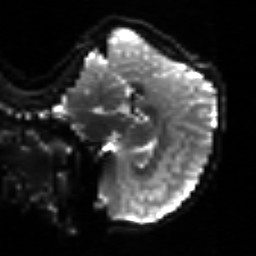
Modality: sbref
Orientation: sagittal
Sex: male
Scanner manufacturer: siemens
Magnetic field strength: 3 T
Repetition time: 5 s
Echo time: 0.071 s